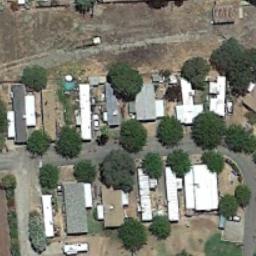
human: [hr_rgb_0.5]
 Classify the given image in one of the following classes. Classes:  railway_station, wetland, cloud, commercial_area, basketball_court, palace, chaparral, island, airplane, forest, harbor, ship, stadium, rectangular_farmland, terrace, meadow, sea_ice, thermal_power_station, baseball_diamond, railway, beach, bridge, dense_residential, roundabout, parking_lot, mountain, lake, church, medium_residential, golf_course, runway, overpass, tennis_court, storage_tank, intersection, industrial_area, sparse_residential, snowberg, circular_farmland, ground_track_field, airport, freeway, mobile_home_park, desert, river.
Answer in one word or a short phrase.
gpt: mobile_home_park